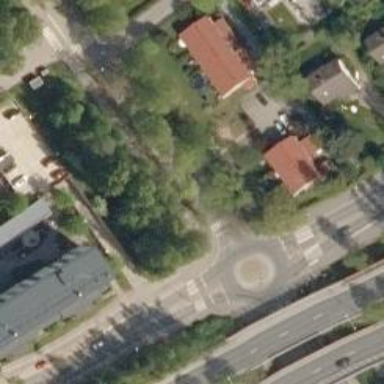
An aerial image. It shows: Road with "give way" sign.